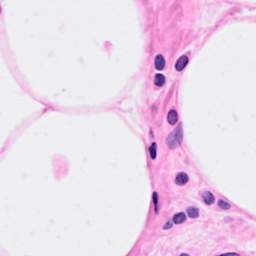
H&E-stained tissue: Breast